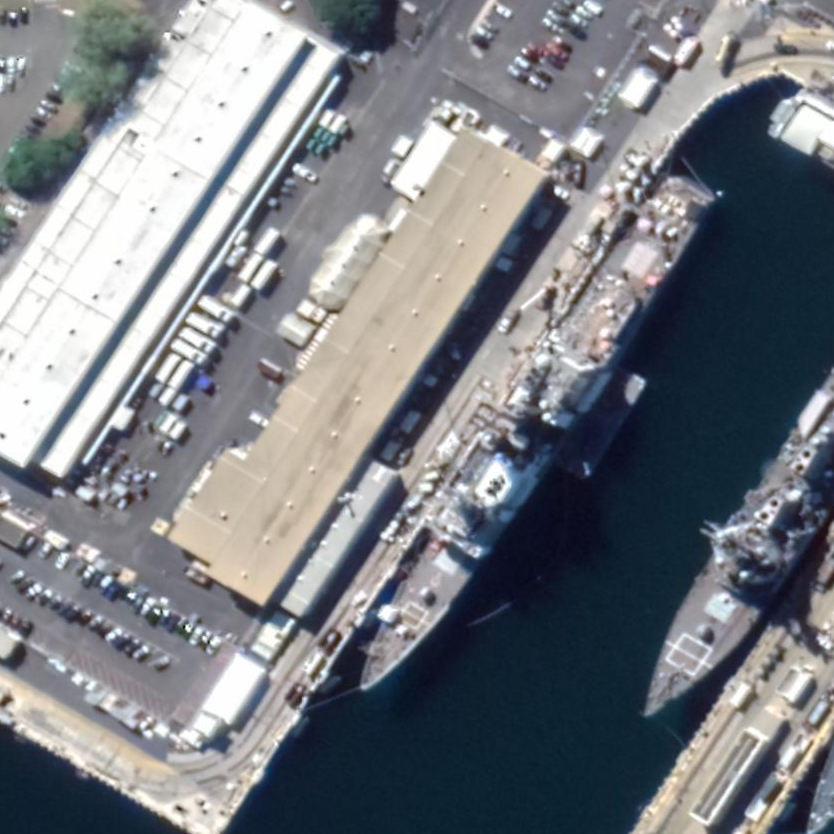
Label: cruiser